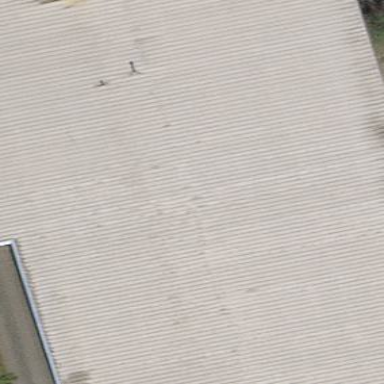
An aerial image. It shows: Industrial building.